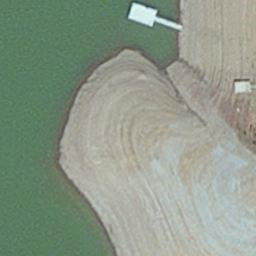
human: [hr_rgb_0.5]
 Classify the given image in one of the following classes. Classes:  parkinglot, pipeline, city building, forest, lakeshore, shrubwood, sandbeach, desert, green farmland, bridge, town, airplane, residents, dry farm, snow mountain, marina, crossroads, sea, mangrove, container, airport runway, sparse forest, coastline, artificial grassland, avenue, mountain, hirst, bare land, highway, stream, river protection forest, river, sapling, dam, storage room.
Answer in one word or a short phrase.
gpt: hirst